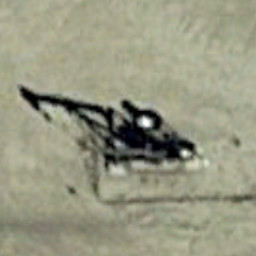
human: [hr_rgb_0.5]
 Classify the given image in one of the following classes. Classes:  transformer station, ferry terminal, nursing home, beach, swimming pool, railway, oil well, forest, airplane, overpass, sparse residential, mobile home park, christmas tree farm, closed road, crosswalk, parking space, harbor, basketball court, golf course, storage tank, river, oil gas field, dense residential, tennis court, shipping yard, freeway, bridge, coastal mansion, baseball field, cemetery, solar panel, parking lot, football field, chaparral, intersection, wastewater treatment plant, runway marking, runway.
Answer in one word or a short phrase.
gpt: oil well